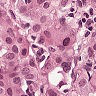
Metastatic tissue present: yes